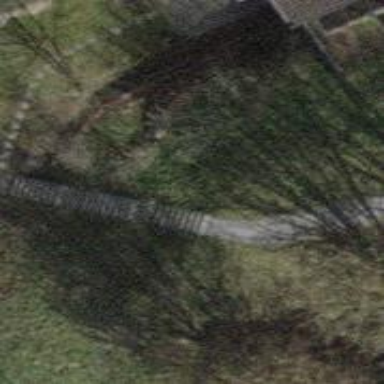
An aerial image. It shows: Set of steps on the road.